Question: I created a new target and added a class with the access modifier "Public".
But i can't see this class.

From the docs i read "public entities are intended for use as API, and can be accessed by any file that imports the module, e.g. as a framework used in several of your projects."
So my guess is that im not importing the module/target?
<URL>
<URL>
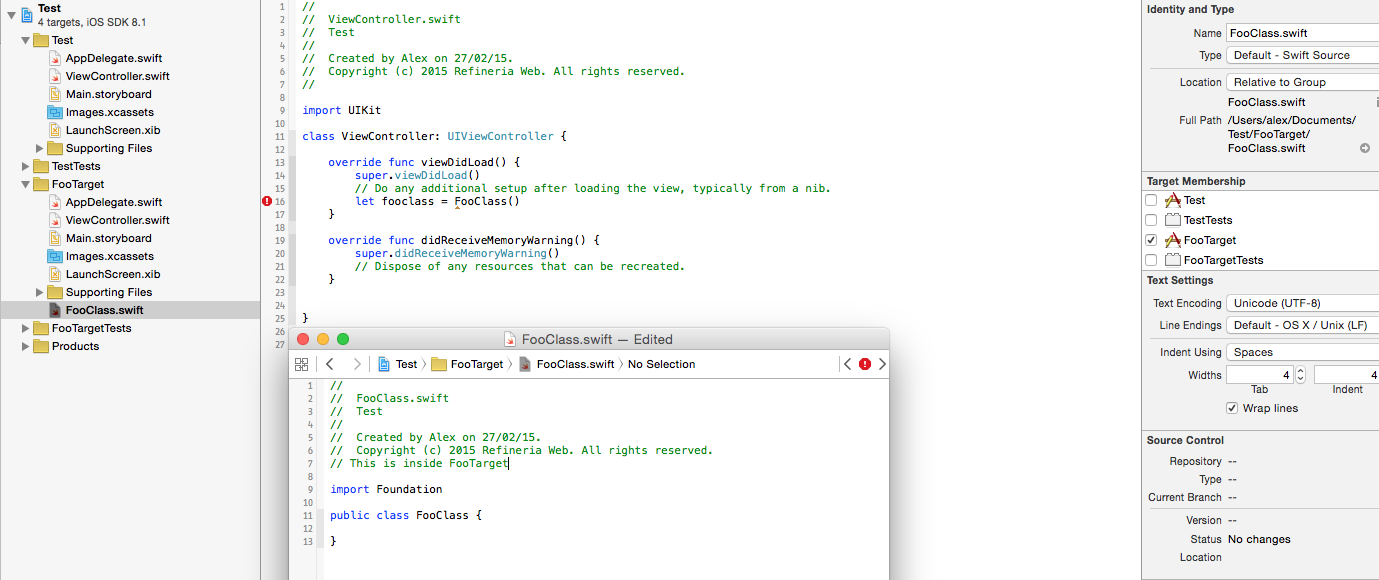
Answer: public accessor control doesn't mean "public across target", it means public in "linked object files".
You need to select your 'FooClass.swift' file and on the right in the 'File inspector', there is a 'Target Membership', you should check all the target that you want the file to be used.